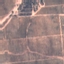
Label: PermanentCrop